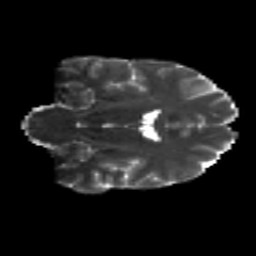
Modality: T2w
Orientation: coronal
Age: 29
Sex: male
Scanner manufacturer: siemens
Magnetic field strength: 3 T
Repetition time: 8.8 s
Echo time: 0.085 s